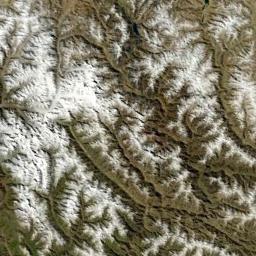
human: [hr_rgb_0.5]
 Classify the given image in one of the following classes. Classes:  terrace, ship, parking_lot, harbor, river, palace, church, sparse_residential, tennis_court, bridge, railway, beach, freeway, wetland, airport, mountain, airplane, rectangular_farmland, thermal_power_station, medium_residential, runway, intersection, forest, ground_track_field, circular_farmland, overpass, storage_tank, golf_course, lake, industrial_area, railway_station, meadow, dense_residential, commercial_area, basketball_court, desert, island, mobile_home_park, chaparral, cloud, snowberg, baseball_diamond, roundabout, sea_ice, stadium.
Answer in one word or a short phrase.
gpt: snowberg